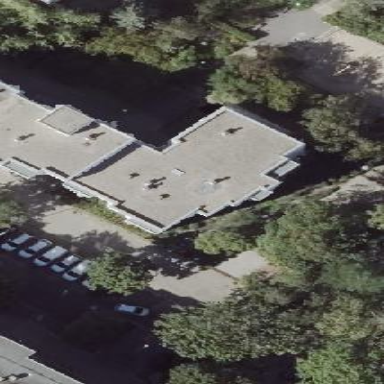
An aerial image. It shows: Apartments building with light gray colored roof.